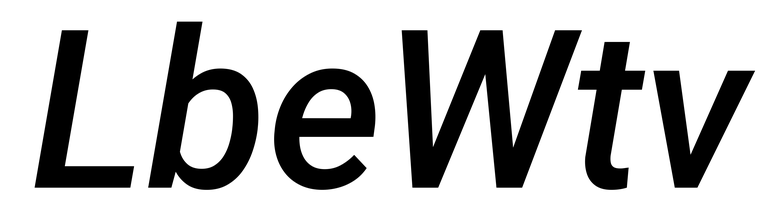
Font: Roboto-Italic_Medium_Italic